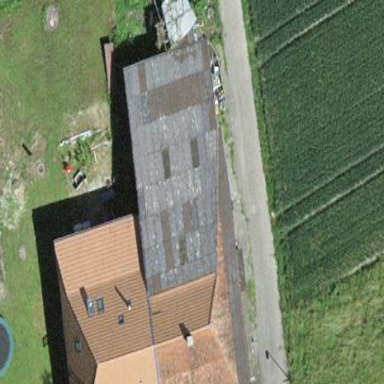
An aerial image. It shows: Farm building.